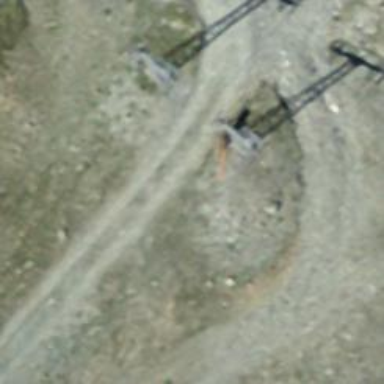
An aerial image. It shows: Pylon used for aerialway.